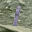
Label: 1